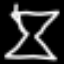
Label: hourglass